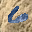
Label: 6